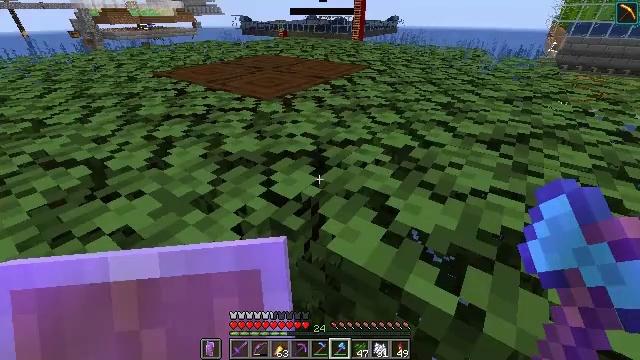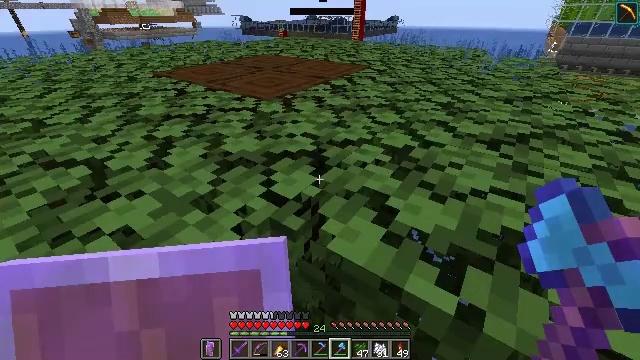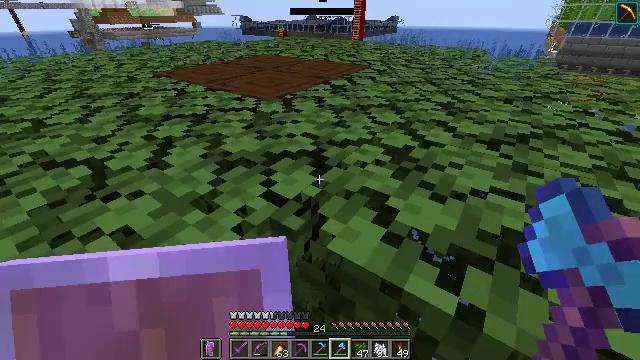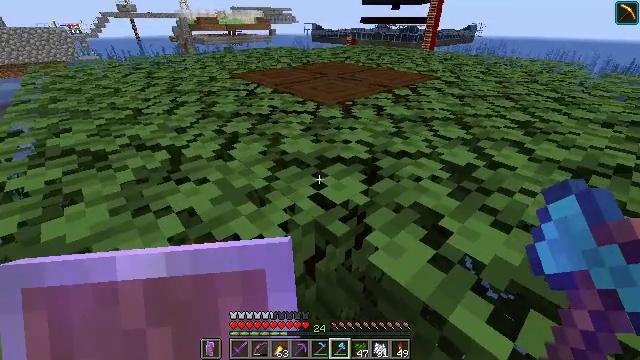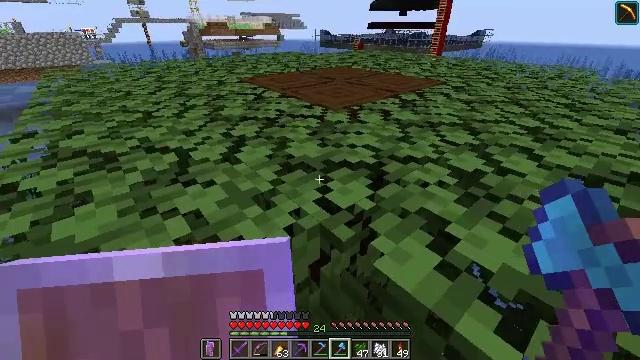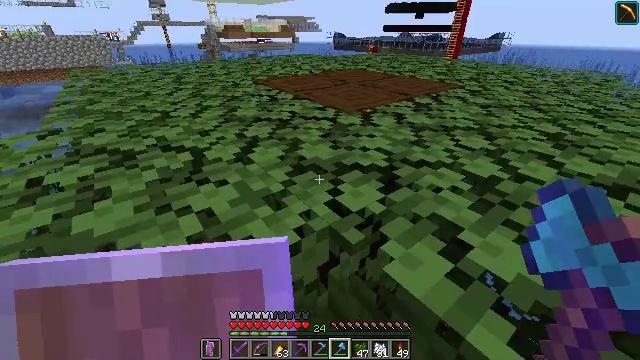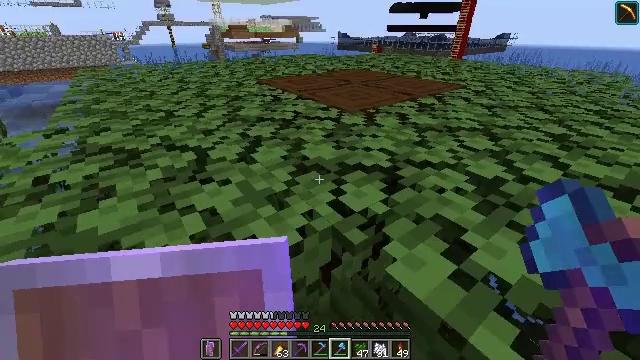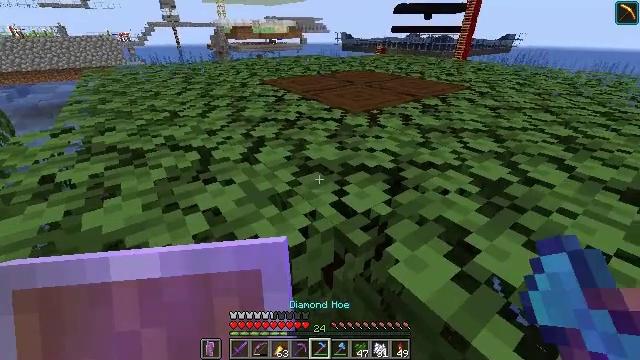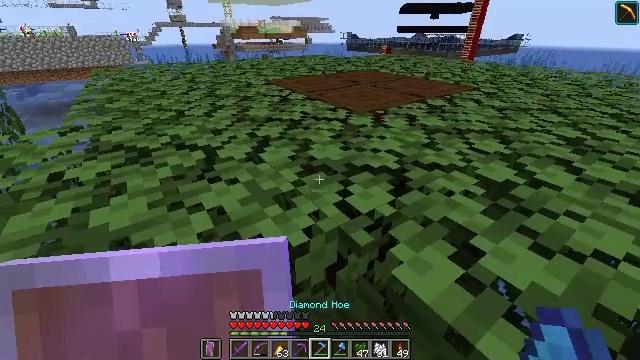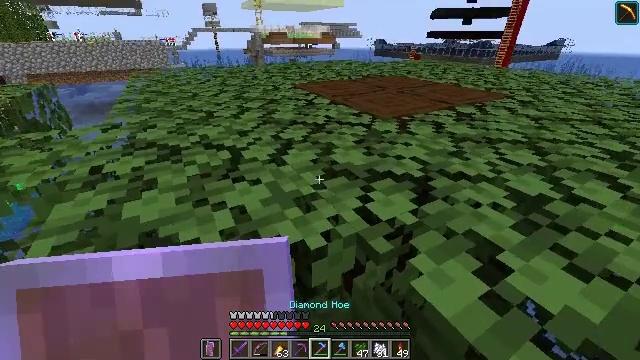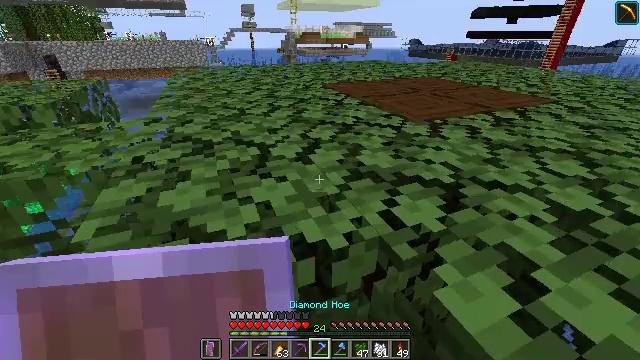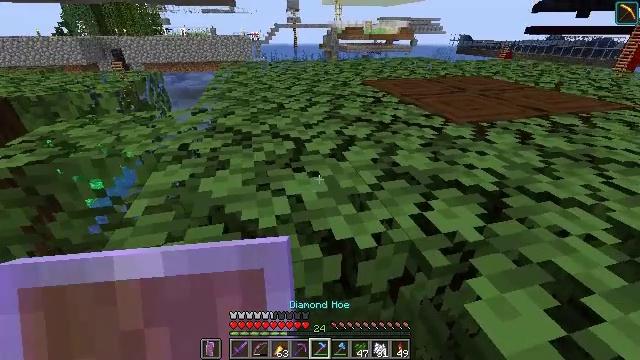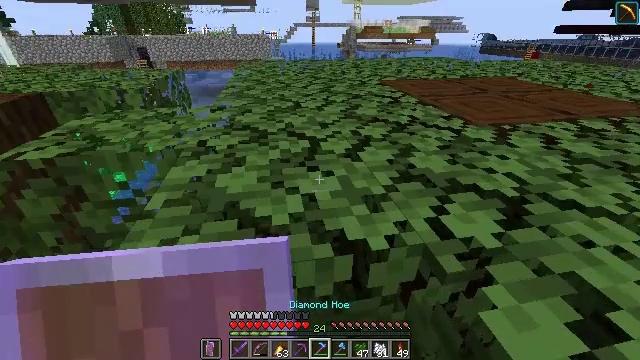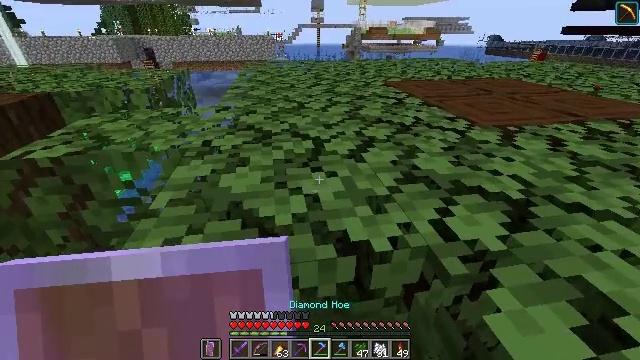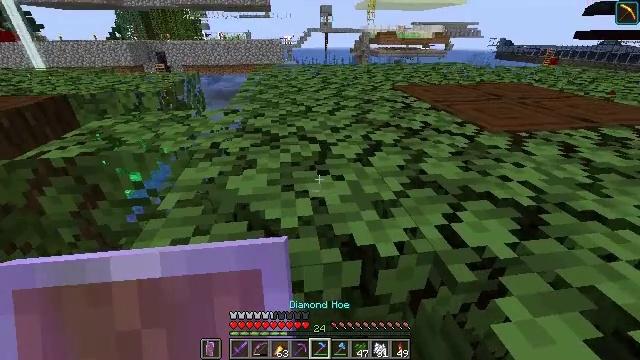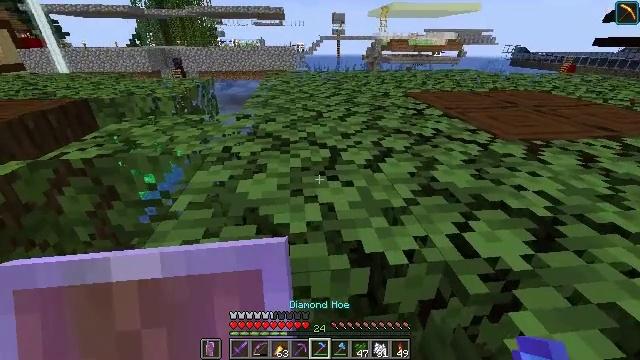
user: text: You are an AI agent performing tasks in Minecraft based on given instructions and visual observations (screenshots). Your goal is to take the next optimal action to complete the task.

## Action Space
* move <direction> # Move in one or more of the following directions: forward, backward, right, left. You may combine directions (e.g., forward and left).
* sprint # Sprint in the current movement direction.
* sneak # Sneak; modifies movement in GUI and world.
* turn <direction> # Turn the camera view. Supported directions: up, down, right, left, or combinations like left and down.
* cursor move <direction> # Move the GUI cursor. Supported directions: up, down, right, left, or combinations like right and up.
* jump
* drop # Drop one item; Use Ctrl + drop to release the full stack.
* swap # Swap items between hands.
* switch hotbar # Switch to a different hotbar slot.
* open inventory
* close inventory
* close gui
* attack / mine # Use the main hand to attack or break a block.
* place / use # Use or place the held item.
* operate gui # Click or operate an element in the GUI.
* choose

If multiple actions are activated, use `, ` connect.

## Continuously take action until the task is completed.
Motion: motion action
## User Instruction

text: Collect dark oak leaves by breaking them.
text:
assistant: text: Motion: no_op
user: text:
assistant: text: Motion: no_op
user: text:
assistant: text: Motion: turn left and up
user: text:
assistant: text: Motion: turn left
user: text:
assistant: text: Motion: turn left
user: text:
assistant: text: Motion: no_op
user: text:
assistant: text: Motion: no_op
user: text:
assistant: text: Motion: turn left
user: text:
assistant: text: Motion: turn left
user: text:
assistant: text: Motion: turn left
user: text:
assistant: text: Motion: turn left
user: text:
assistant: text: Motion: turn left
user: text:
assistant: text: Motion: no_op
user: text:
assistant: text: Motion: turn left
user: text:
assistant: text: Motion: turn left and up
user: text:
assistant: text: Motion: no_op
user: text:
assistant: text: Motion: turn left and up
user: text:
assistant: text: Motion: attack / mine
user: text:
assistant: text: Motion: attack / mine
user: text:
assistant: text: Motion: turn up, attack / mine
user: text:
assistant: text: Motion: turn up, attack / mine
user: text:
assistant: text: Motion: attack / mine
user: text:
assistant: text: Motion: move forward, attack / mine
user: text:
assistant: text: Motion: move forward, attack / mine
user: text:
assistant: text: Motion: move forward, attack / mine
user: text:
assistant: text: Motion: move forward, attack / mine
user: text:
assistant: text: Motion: move forward, attack / mine
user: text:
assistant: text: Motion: move forward, attack / mine
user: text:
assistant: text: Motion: move forward, attack / mine
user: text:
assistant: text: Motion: move forward, attack / mine